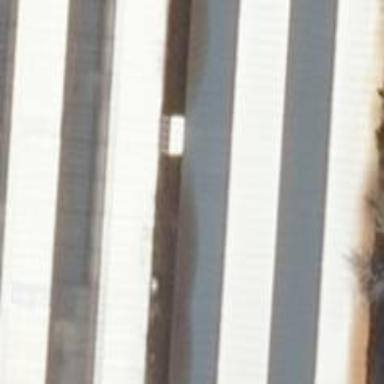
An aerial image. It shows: Greenhouse.